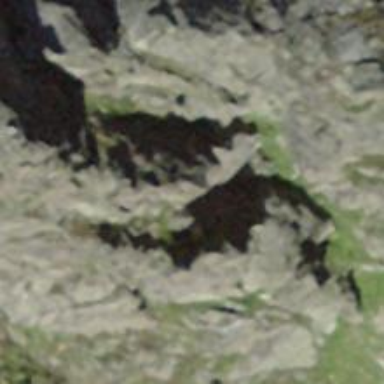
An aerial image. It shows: Cliff in nature.